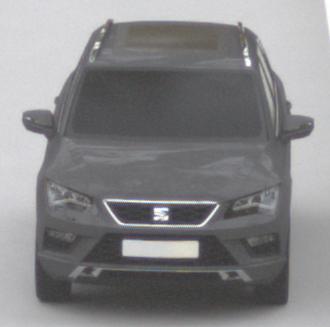
Make: SEAT
Model: Ateca 1.0 TSI Ecomotive
Detailed model: Ateca (5FP)
Model produced from: 2016/08
Model produced until: 2018/08
Doors: 5
Color: gray
Road condition: dry road
Daytime: midday
Contrast: low contrast